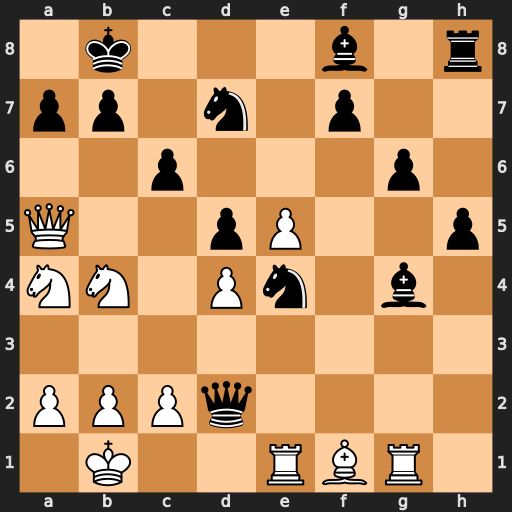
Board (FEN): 1k3b1r/pp1n1p2/2p3p1/Q2pP2p/NN1Pn1b1/8/PPPq4/1K2RBR1
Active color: w
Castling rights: -
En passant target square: -
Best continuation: Qd8#